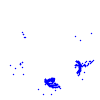
Particle: kaon